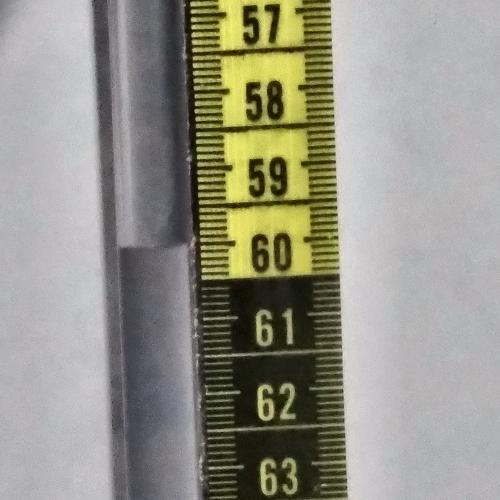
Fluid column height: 60.0 cm